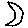
Label: moon